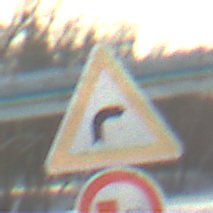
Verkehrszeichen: KurveRechts
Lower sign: UeberholverbotKraftfahrzeuge
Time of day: MorningAfternoon
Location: Outdoor (Suburban)
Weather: PartlyCloudy
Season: NotSpecified
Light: Natural